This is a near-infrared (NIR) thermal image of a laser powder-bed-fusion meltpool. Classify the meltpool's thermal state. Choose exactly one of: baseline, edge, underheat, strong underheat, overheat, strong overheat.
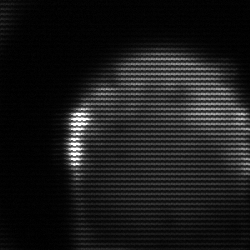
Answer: baseline